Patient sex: M
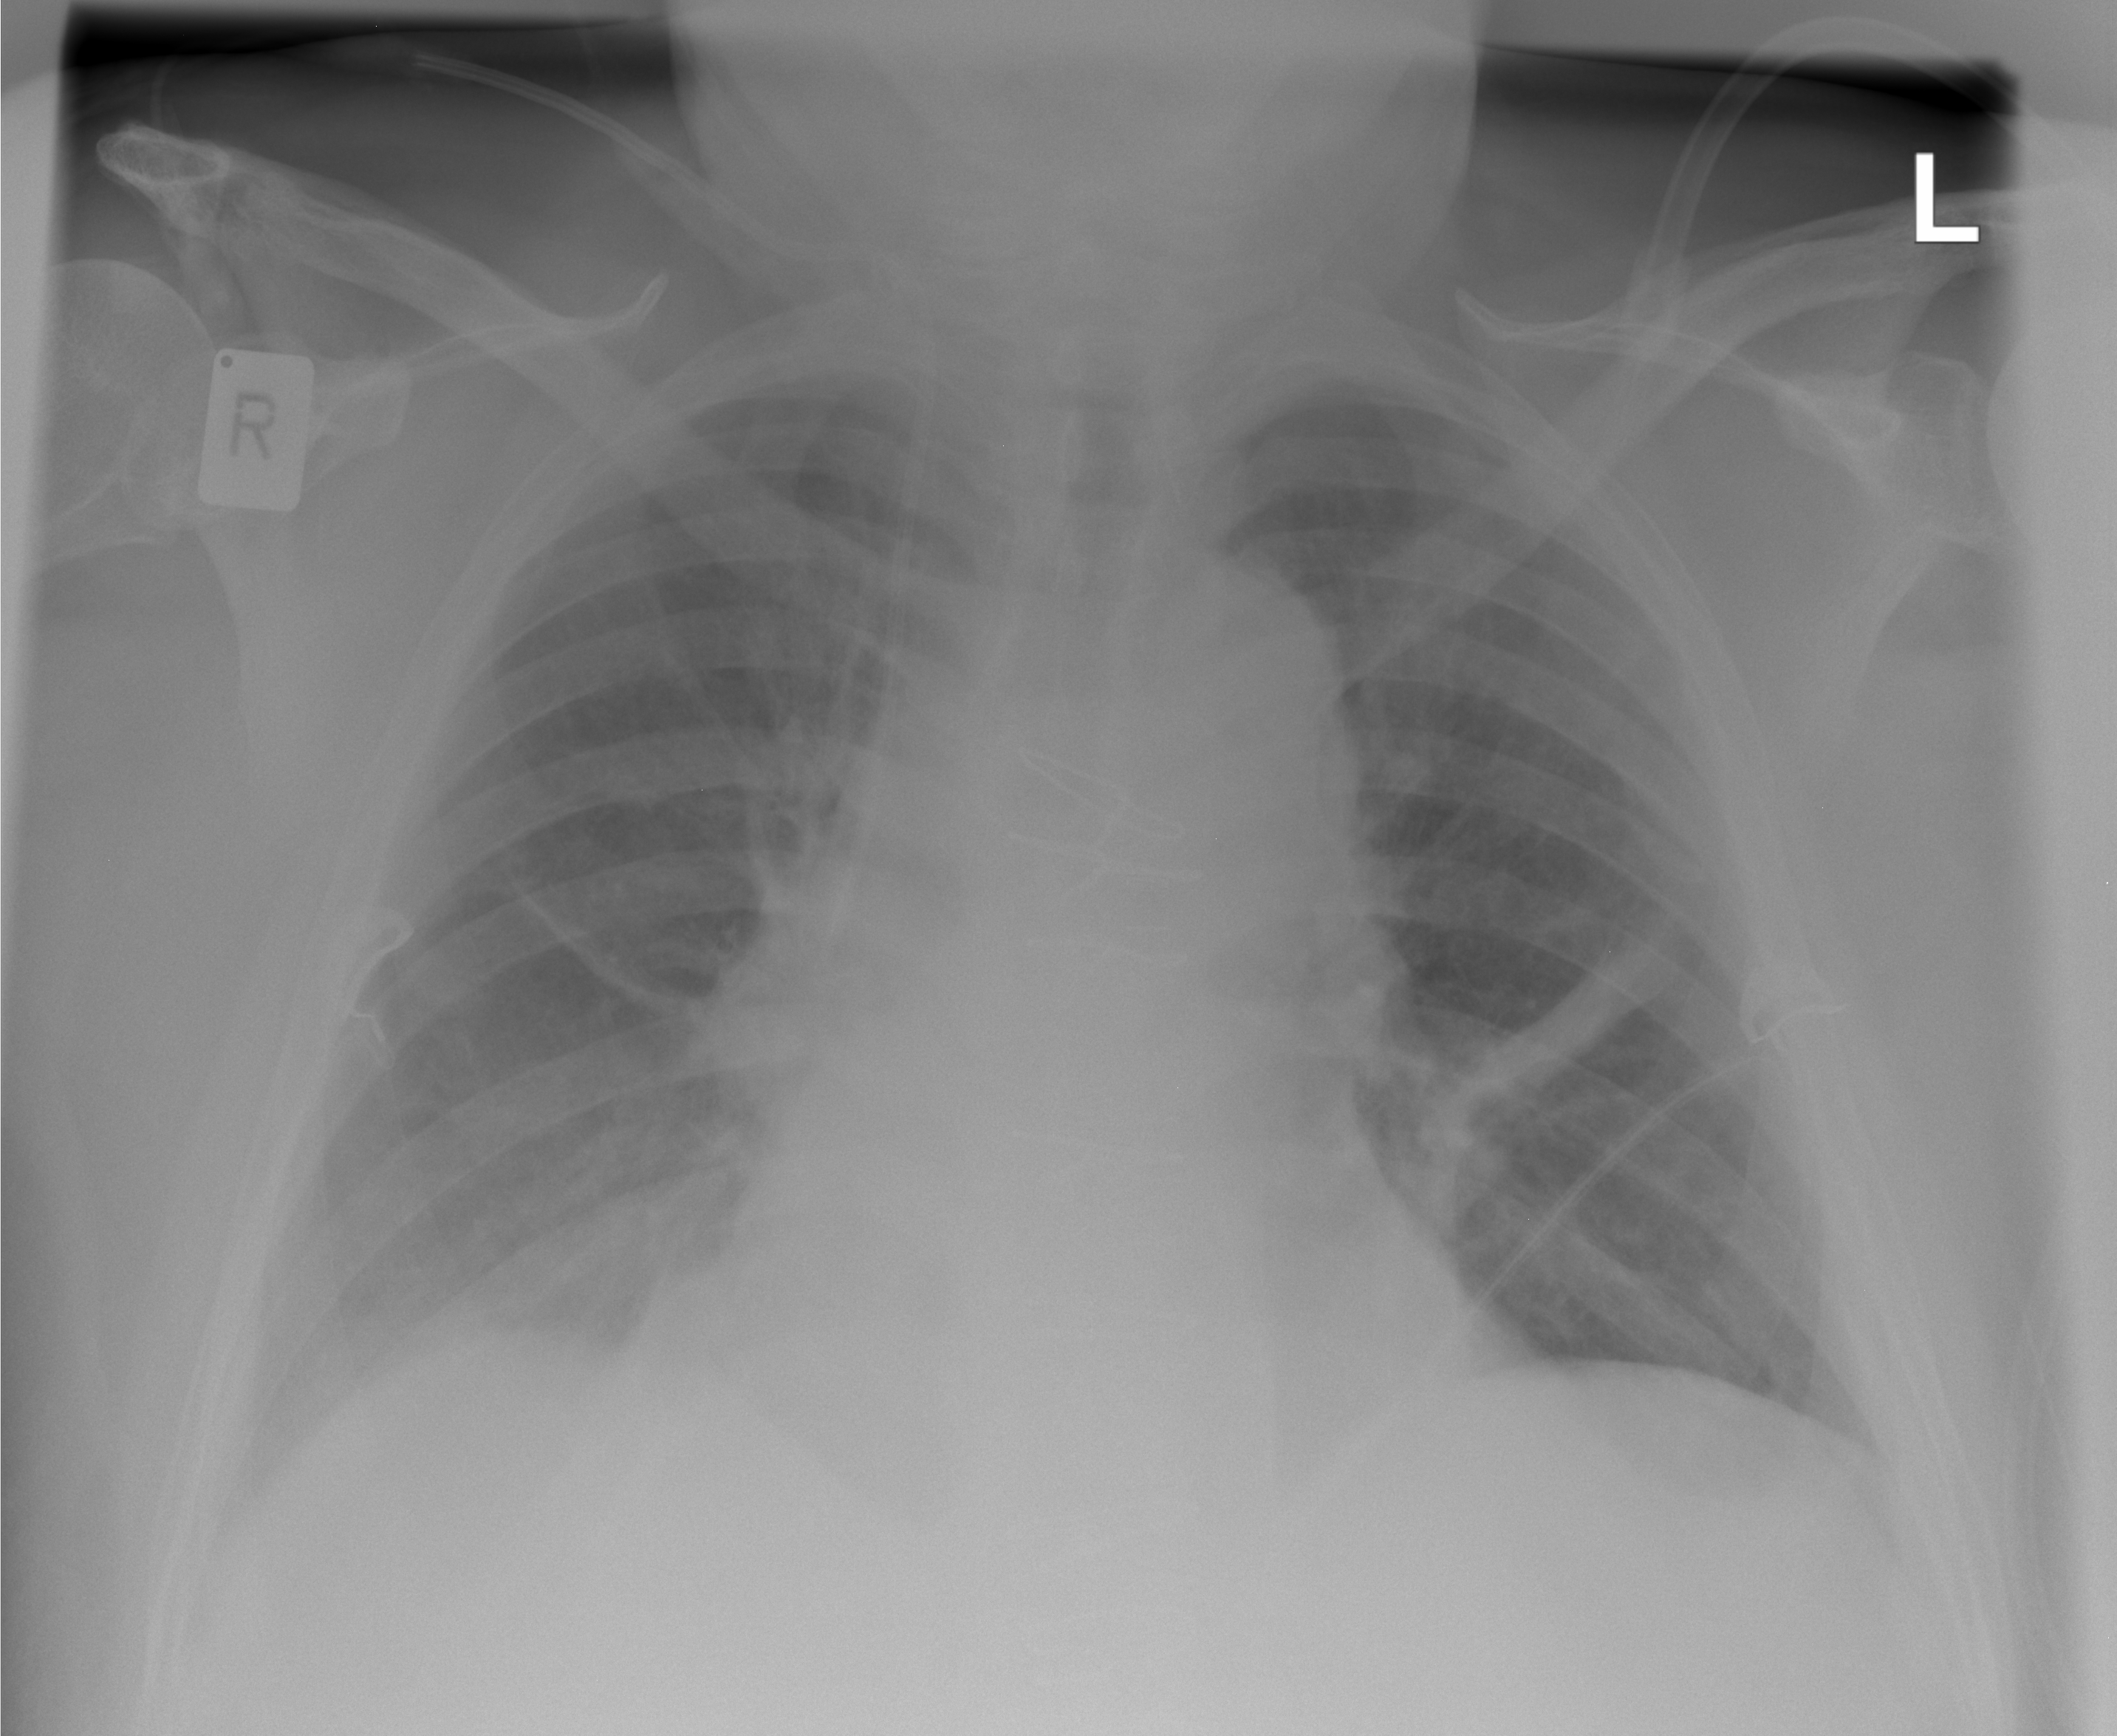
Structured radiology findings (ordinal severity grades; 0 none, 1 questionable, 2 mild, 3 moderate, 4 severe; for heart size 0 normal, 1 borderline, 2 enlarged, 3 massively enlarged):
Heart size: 0
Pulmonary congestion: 0
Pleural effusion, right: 2
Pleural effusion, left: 2
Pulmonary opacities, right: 0
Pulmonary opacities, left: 0
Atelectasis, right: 2
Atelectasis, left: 2